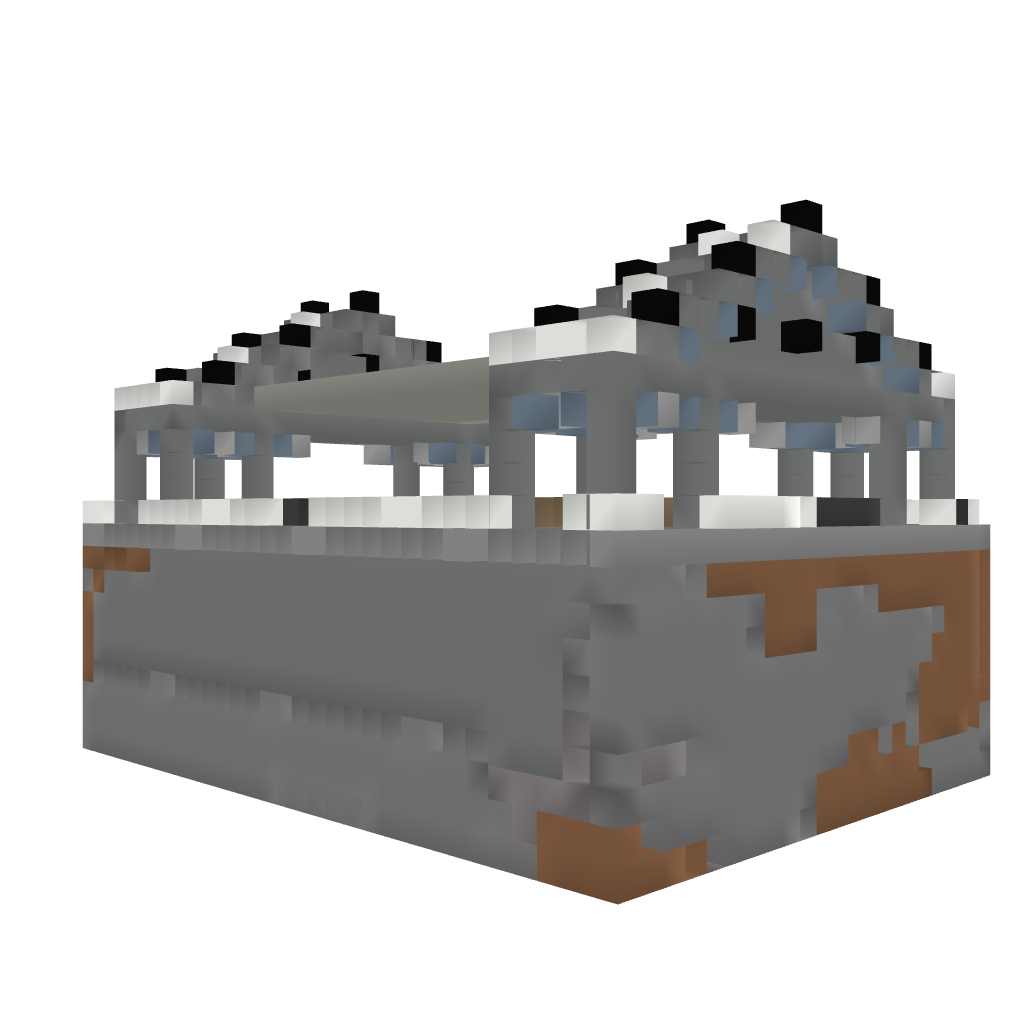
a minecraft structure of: Roman Baths